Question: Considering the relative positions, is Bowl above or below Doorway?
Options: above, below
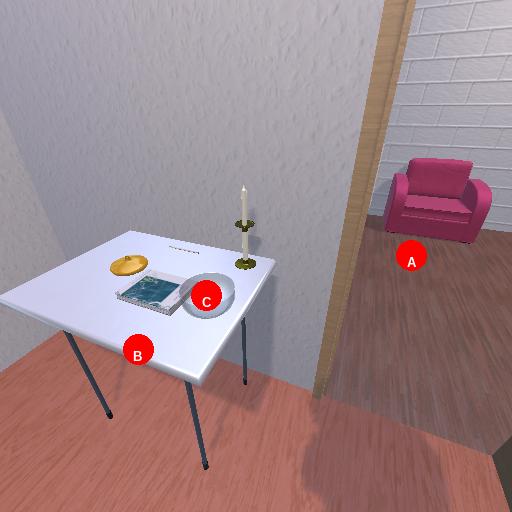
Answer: above